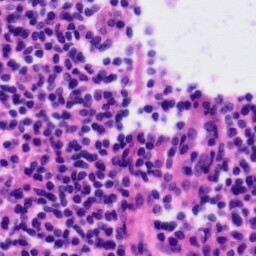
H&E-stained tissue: Tonsil